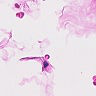
Metastatic tissue present: no